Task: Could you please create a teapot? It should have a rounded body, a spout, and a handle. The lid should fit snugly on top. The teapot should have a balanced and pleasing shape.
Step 4:
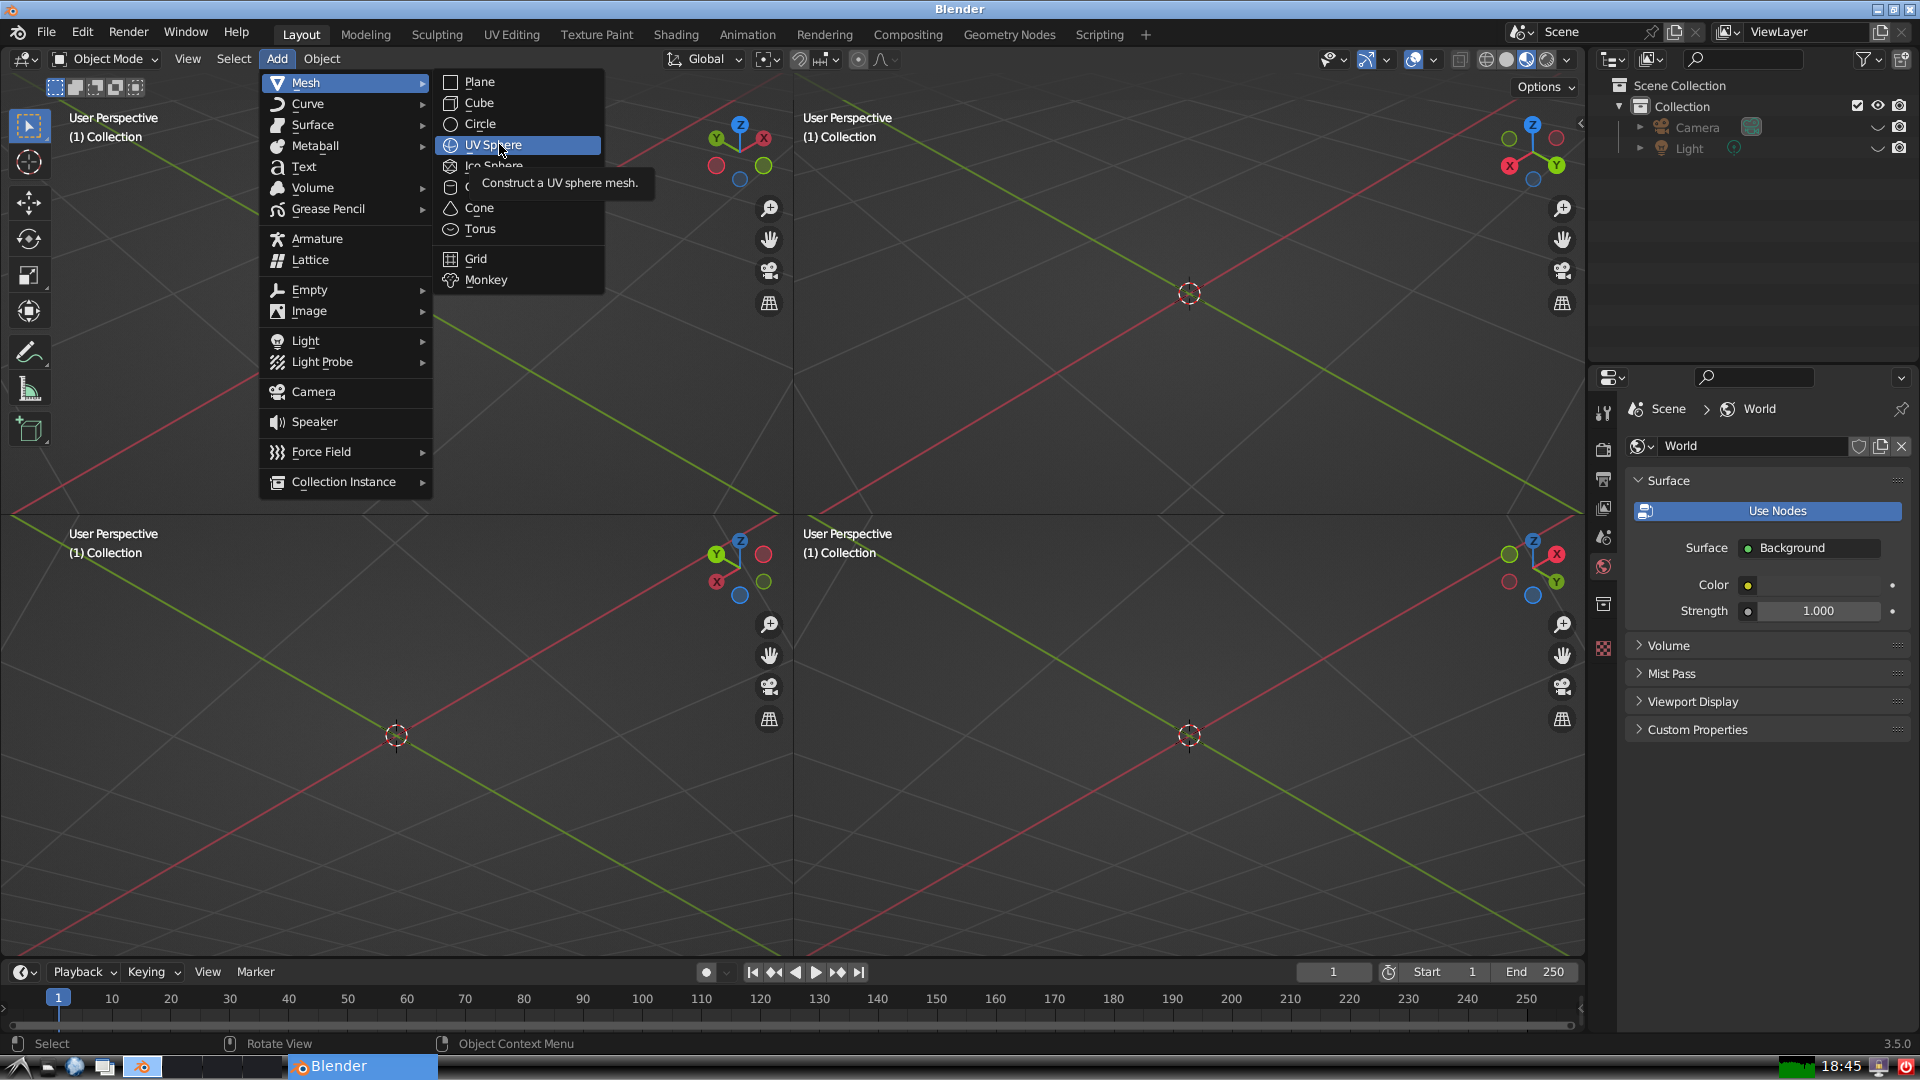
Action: click: no